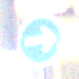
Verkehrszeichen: VorgeschriebeneFahrtrichtungHierRechts
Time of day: Night
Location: Outdoor (Urban)
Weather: PartlyCloudy
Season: NotSpecified
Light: Artificial